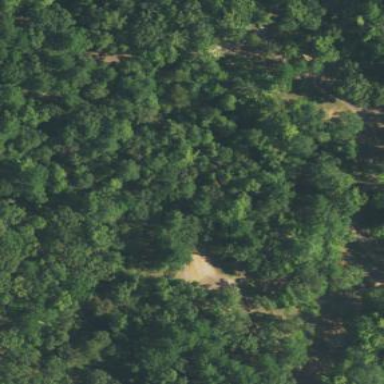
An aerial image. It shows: Forest with mixture of leaf types and cycles.